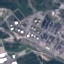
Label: Industrial